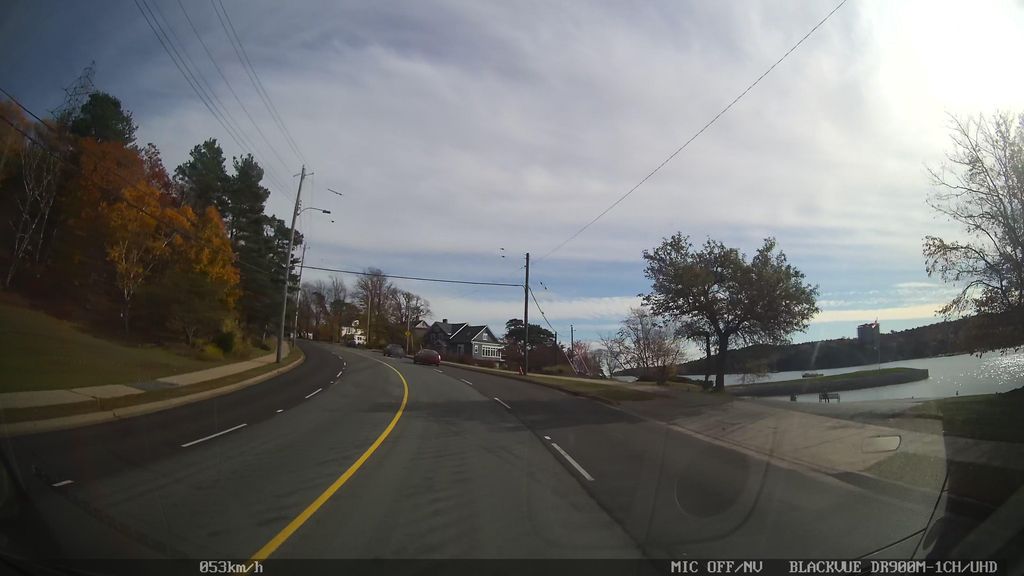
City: halifax